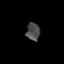
Tissue: prostate
Cell type: T cells
Senescence score: 0.3012
Nuclear area (px): 229
Mean DAPI intensity: 76.974